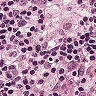
Metastatic tissue present: no